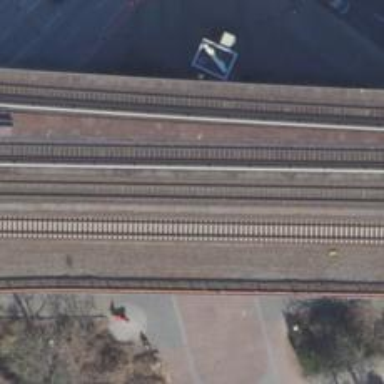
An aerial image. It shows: Railway bridge.